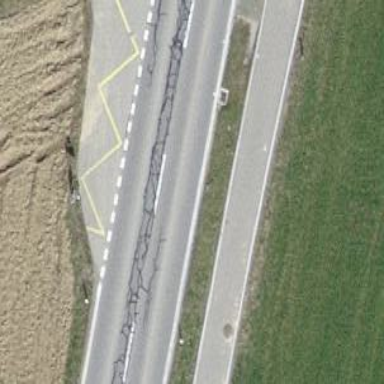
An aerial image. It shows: Bus stop with designated stop position for public transport.